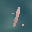
Label: 1